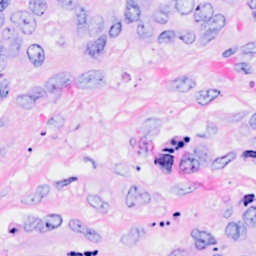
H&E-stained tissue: Breast